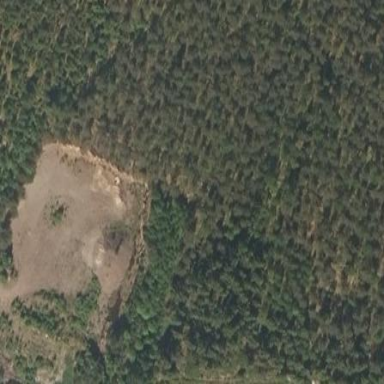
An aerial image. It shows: Quarry used for extracting aggregate resources.